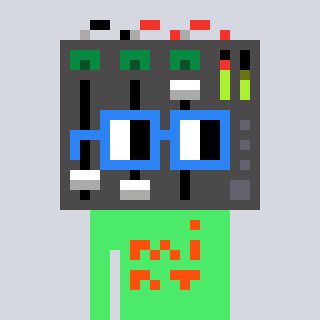
a pixel art character with square blue glasses, a mixer-shaped head and a teal-colored body on a cool background